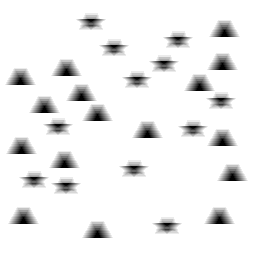
Squares: 0
Triangles: 16
Stars: 12
Total shapes: 28